Question: Image

I am trying to find the position of the rectangle in the image. Considering the top part of the image as reference, how can I find the position of the rectangle? I want the coordinates of the four vertices.
I have tried findContours and bounded rectangle method but have not been able to get the coordinates. Help would be appreciated.
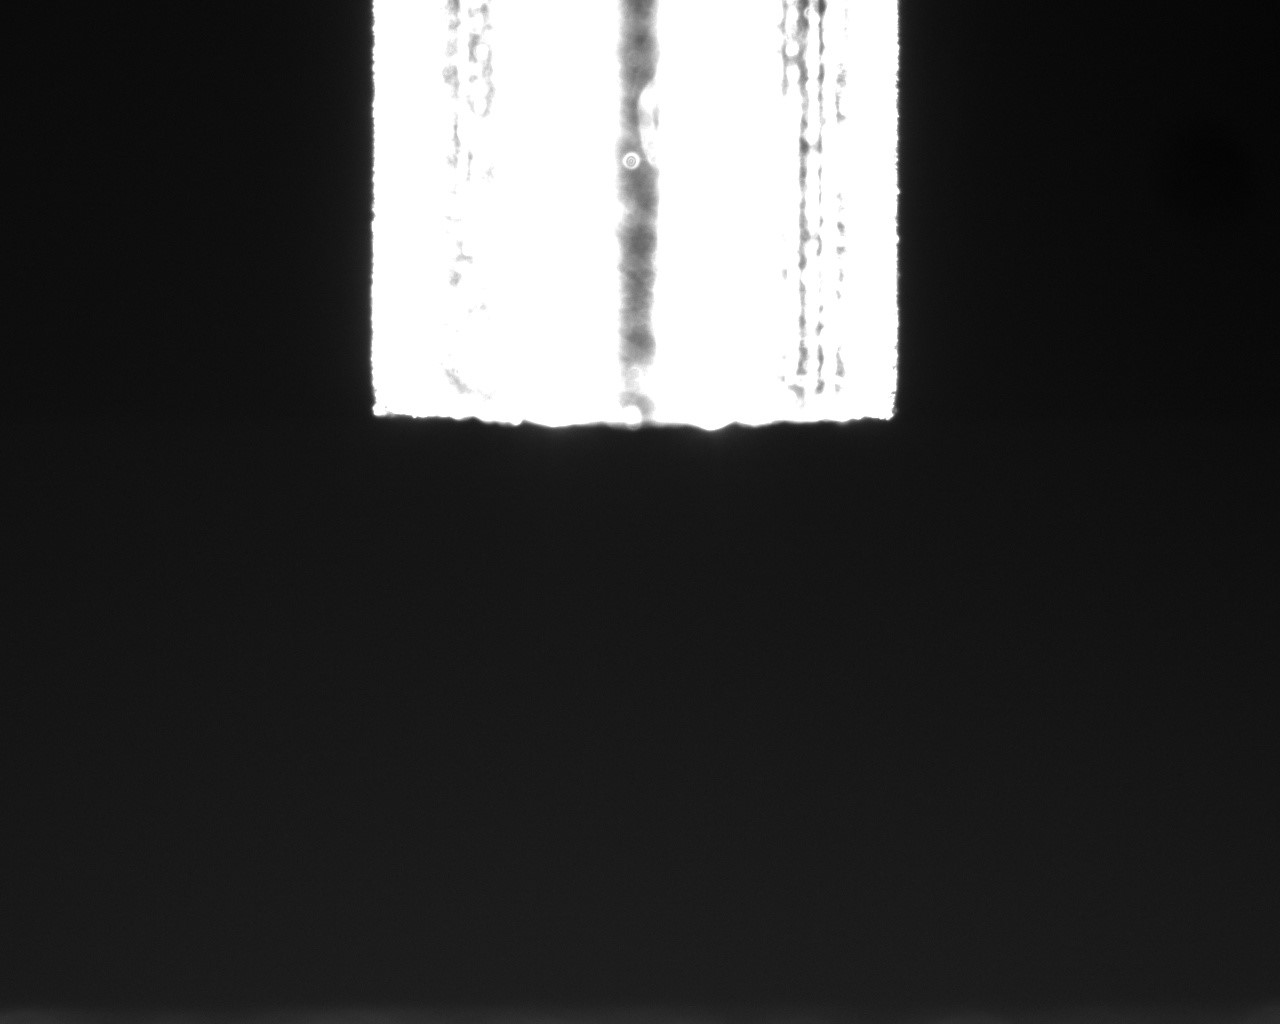
Answer: Just get contour and then find bounding rectangle. Check <URL> from official documentation.
'''
import cv2
img = cv2.imread('image.jpg')
gray = cv2.cvtColor(img, cv2.COLOR_BGR2GRAY)
ret, thresh = cv2.threshold(gray, 80, 255, cv2.THRESH_BINARY)
_, contours, _ = cv2.findContours(thresh,
cv2.RETR_TREE,
cv2.CHAIN_APPROX_NONE)
x1, y1, w, h = cv2.boundingRect(contours[0])
x2, y2 = x1 + w, y1 + h
print((x1, y1), (x2, y2))
cv2.rectangle(img, (x1, y1), (x2, y2), (0, 255, 0), 2)
cv2.imwrite('res.jpg', img)
'''
Coordinates of upper-left and lower-right points of rectangle ():
'''
(369, 0) (901, 433)
'''
Result:
<URL>